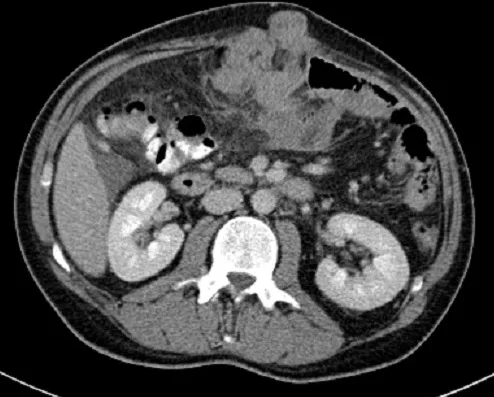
Axial view of the peritoneal component of the mass is invading the anterior abdominal wall muscles and protruding to the subcutaneous fat through linea alba.
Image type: radiology (ct)